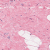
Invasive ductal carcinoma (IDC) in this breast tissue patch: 0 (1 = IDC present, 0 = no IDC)